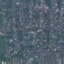
Land use / land cover: Residential